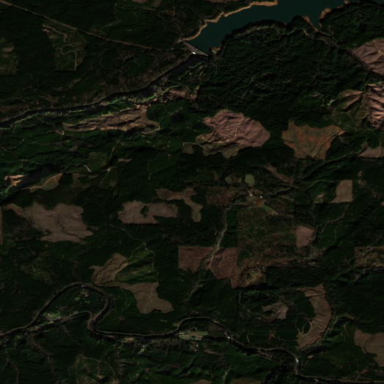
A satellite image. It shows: Forest with mixed leaf types and cycles.